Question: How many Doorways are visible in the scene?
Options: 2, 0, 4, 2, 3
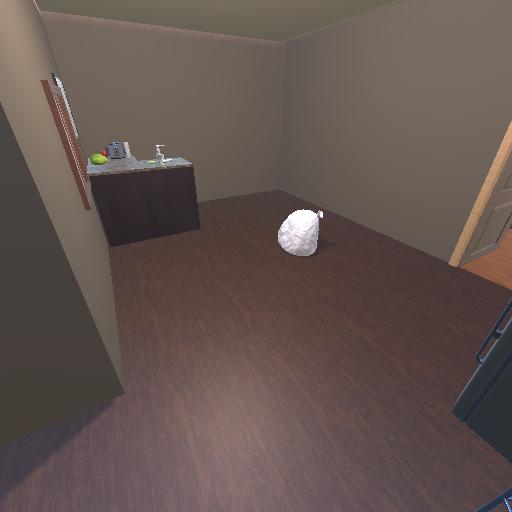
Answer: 2